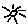
Label: sun